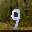
Label: 9